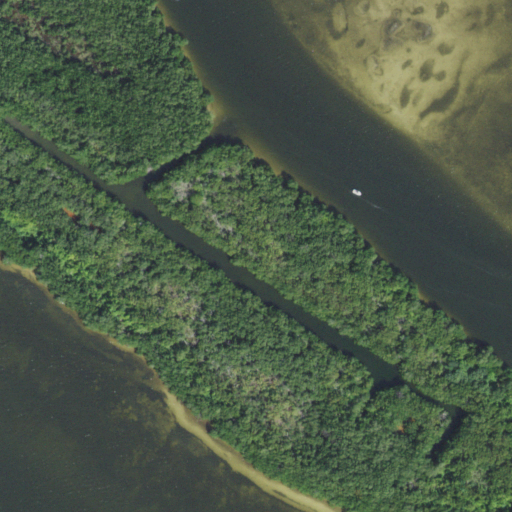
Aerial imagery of island in Florida named Chino Island containing woody wetlands, open water, and herbaceous wetlands